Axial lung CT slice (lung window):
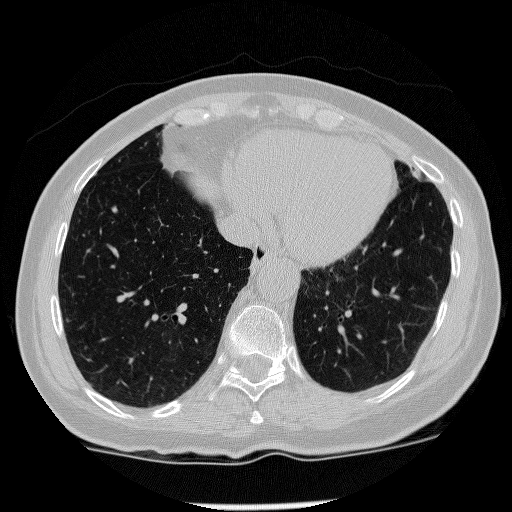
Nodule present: no